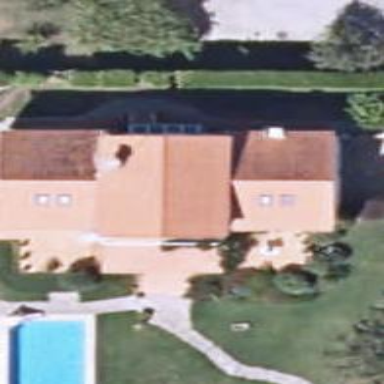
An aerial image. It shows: Simple house.